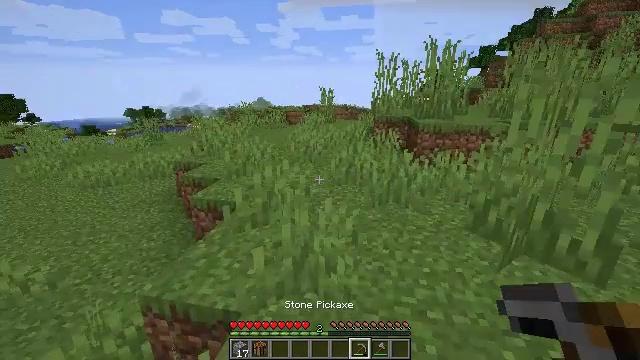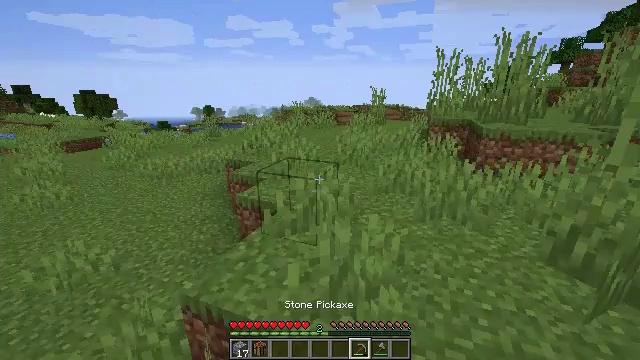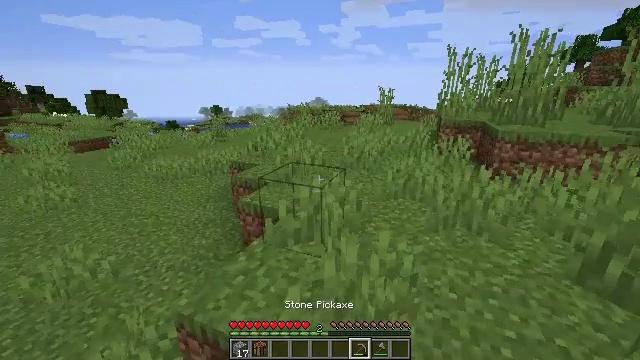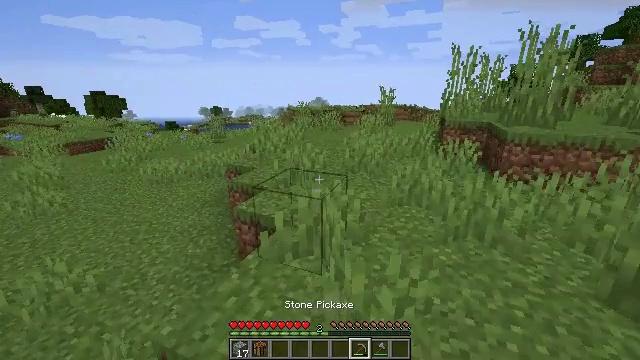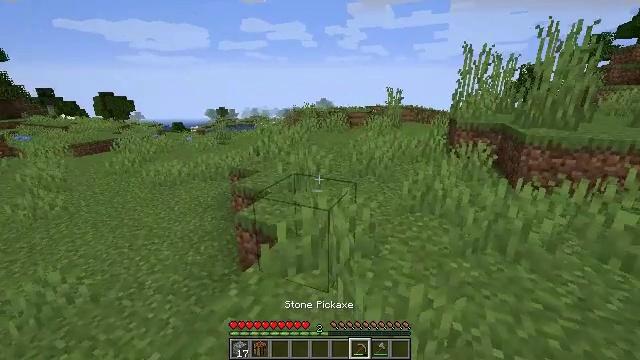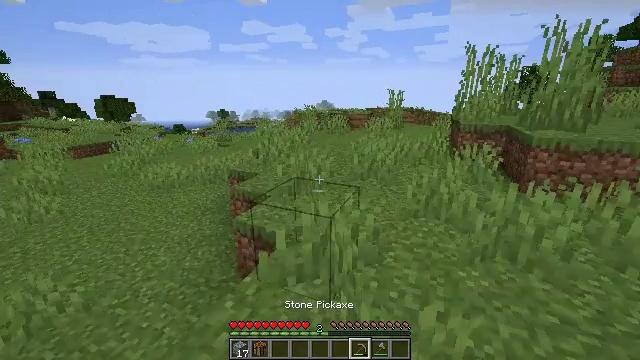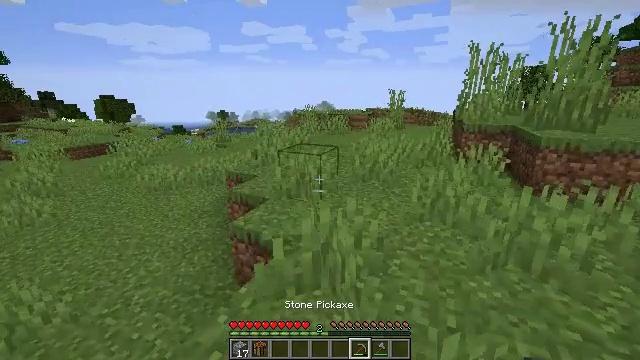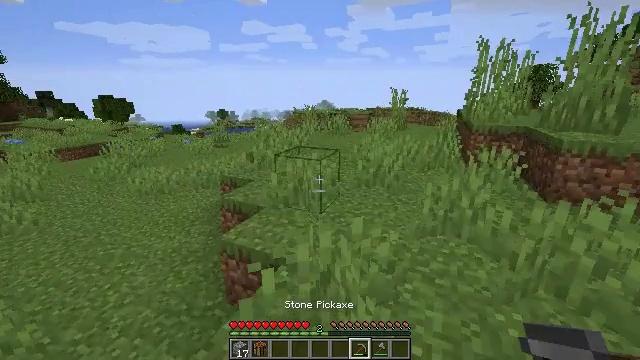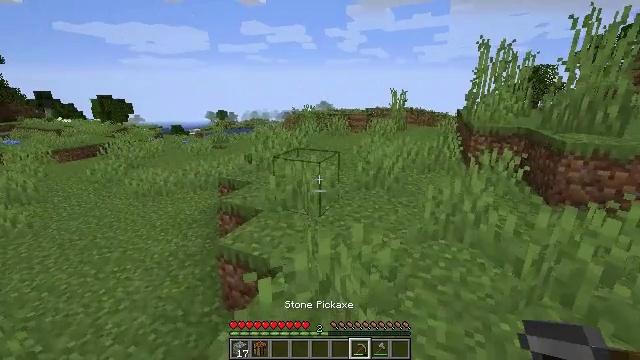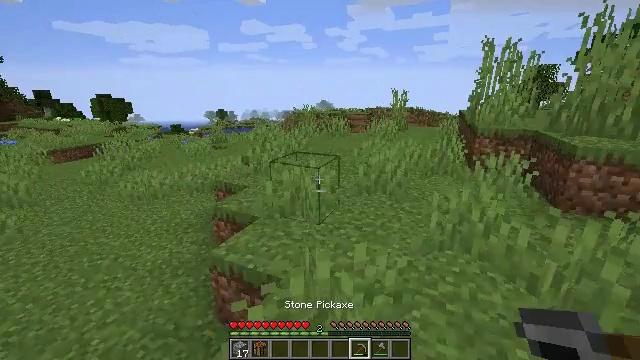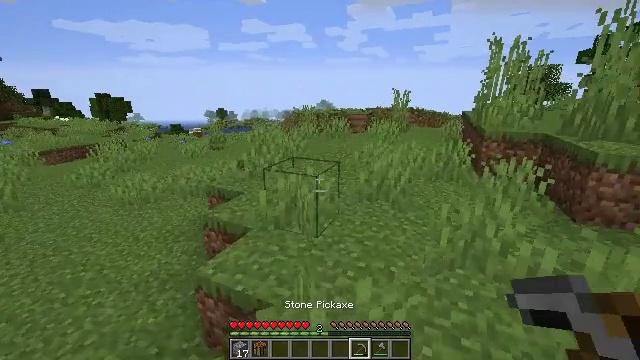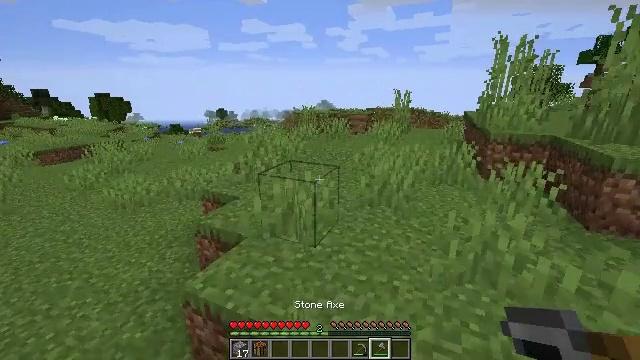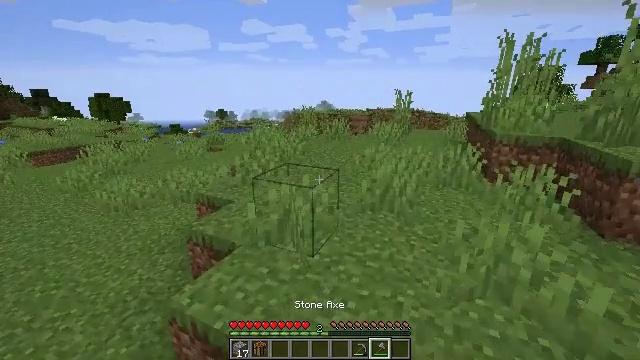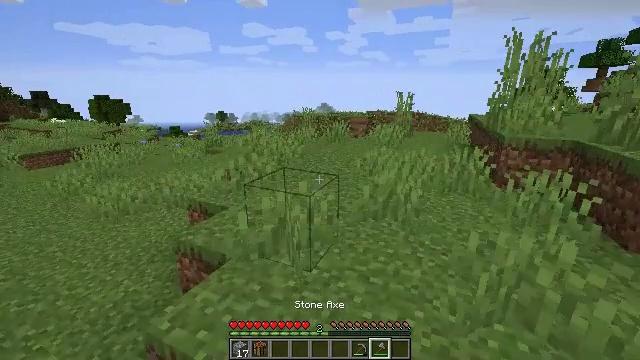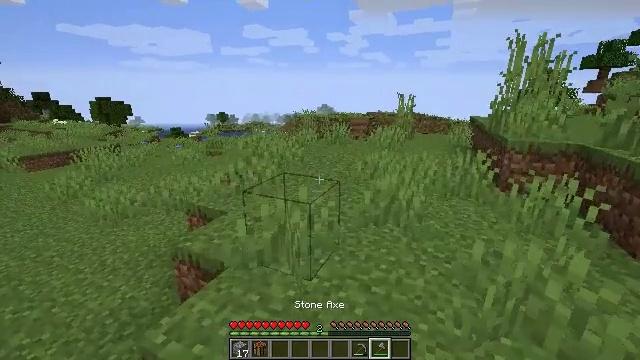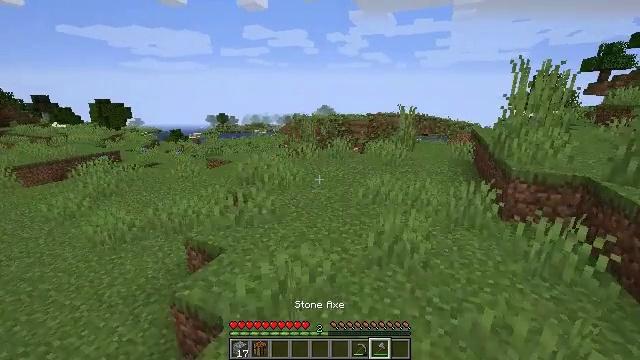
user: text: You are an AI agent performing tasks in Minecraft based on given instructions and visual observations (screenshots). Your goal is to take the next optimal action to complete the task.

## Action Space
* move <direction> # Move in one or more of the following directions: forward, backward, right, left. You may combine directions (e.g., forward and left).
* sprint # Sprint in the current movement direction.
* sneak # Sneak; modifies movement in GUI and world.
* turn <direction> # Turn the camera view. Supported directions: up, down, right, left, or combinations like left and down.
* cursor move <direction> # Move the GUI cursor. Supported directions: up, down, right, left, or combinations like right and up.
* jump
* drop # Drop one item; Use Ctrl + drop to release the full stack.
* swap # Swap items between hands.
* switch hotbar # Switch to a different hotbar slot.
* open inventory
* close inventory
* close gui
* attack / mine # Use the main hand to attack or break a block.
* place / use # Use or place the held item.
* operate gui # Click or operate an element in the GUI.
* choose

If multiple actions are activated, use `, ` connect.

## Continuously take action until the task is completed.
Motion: motion action
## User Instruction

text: Pick the pink tulip from the ground.
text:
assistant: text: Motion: move forward, turn left
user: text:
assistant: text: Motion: move forward, turn left
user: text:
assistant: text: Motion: move forward
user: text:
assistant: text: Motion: move forward, turn left
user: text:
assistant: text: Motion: move forward
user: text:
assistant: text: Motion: move forward
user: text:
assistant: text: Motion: move forward
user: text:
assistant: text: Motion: move forward
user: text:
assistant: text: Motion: move forward
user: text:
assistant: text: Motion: move forward
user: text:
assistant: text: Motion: move forward
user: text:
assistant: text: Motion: move forward
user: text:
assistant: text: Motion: move forward
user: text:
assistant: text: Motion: move forward, jump
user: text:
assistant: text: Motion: move forward, jump
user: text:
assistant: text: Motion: move forward, jump
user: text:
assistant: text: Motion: move forward, jump
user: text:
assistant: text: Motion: move forward, jump
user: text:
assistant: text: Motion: move forward, jump
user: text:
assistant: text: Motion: move forward, jump
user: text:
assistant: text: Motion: move forward, jump
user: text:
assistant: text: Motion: move forward, jump
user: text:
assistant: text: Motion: move forward, jump
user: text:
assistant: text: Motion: move forward, turn right, jump
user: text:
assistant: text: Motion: move forward, turn right, jump
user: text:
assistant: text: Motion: move forward, sprint, turn right, jump
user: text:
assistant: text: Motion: move forward, sprint, jump
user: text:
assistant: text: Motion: move forward, jump
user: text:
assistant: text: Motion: move forward, jump
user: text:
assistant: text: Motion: move forward